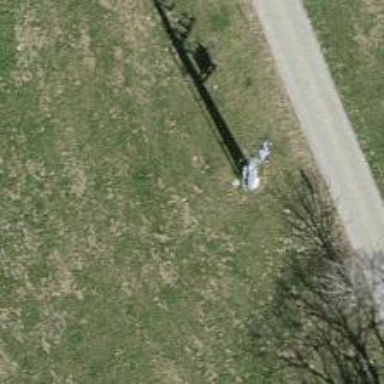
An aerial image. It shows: Distribution transformer on power pole.